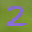
Label: 2